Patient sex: M
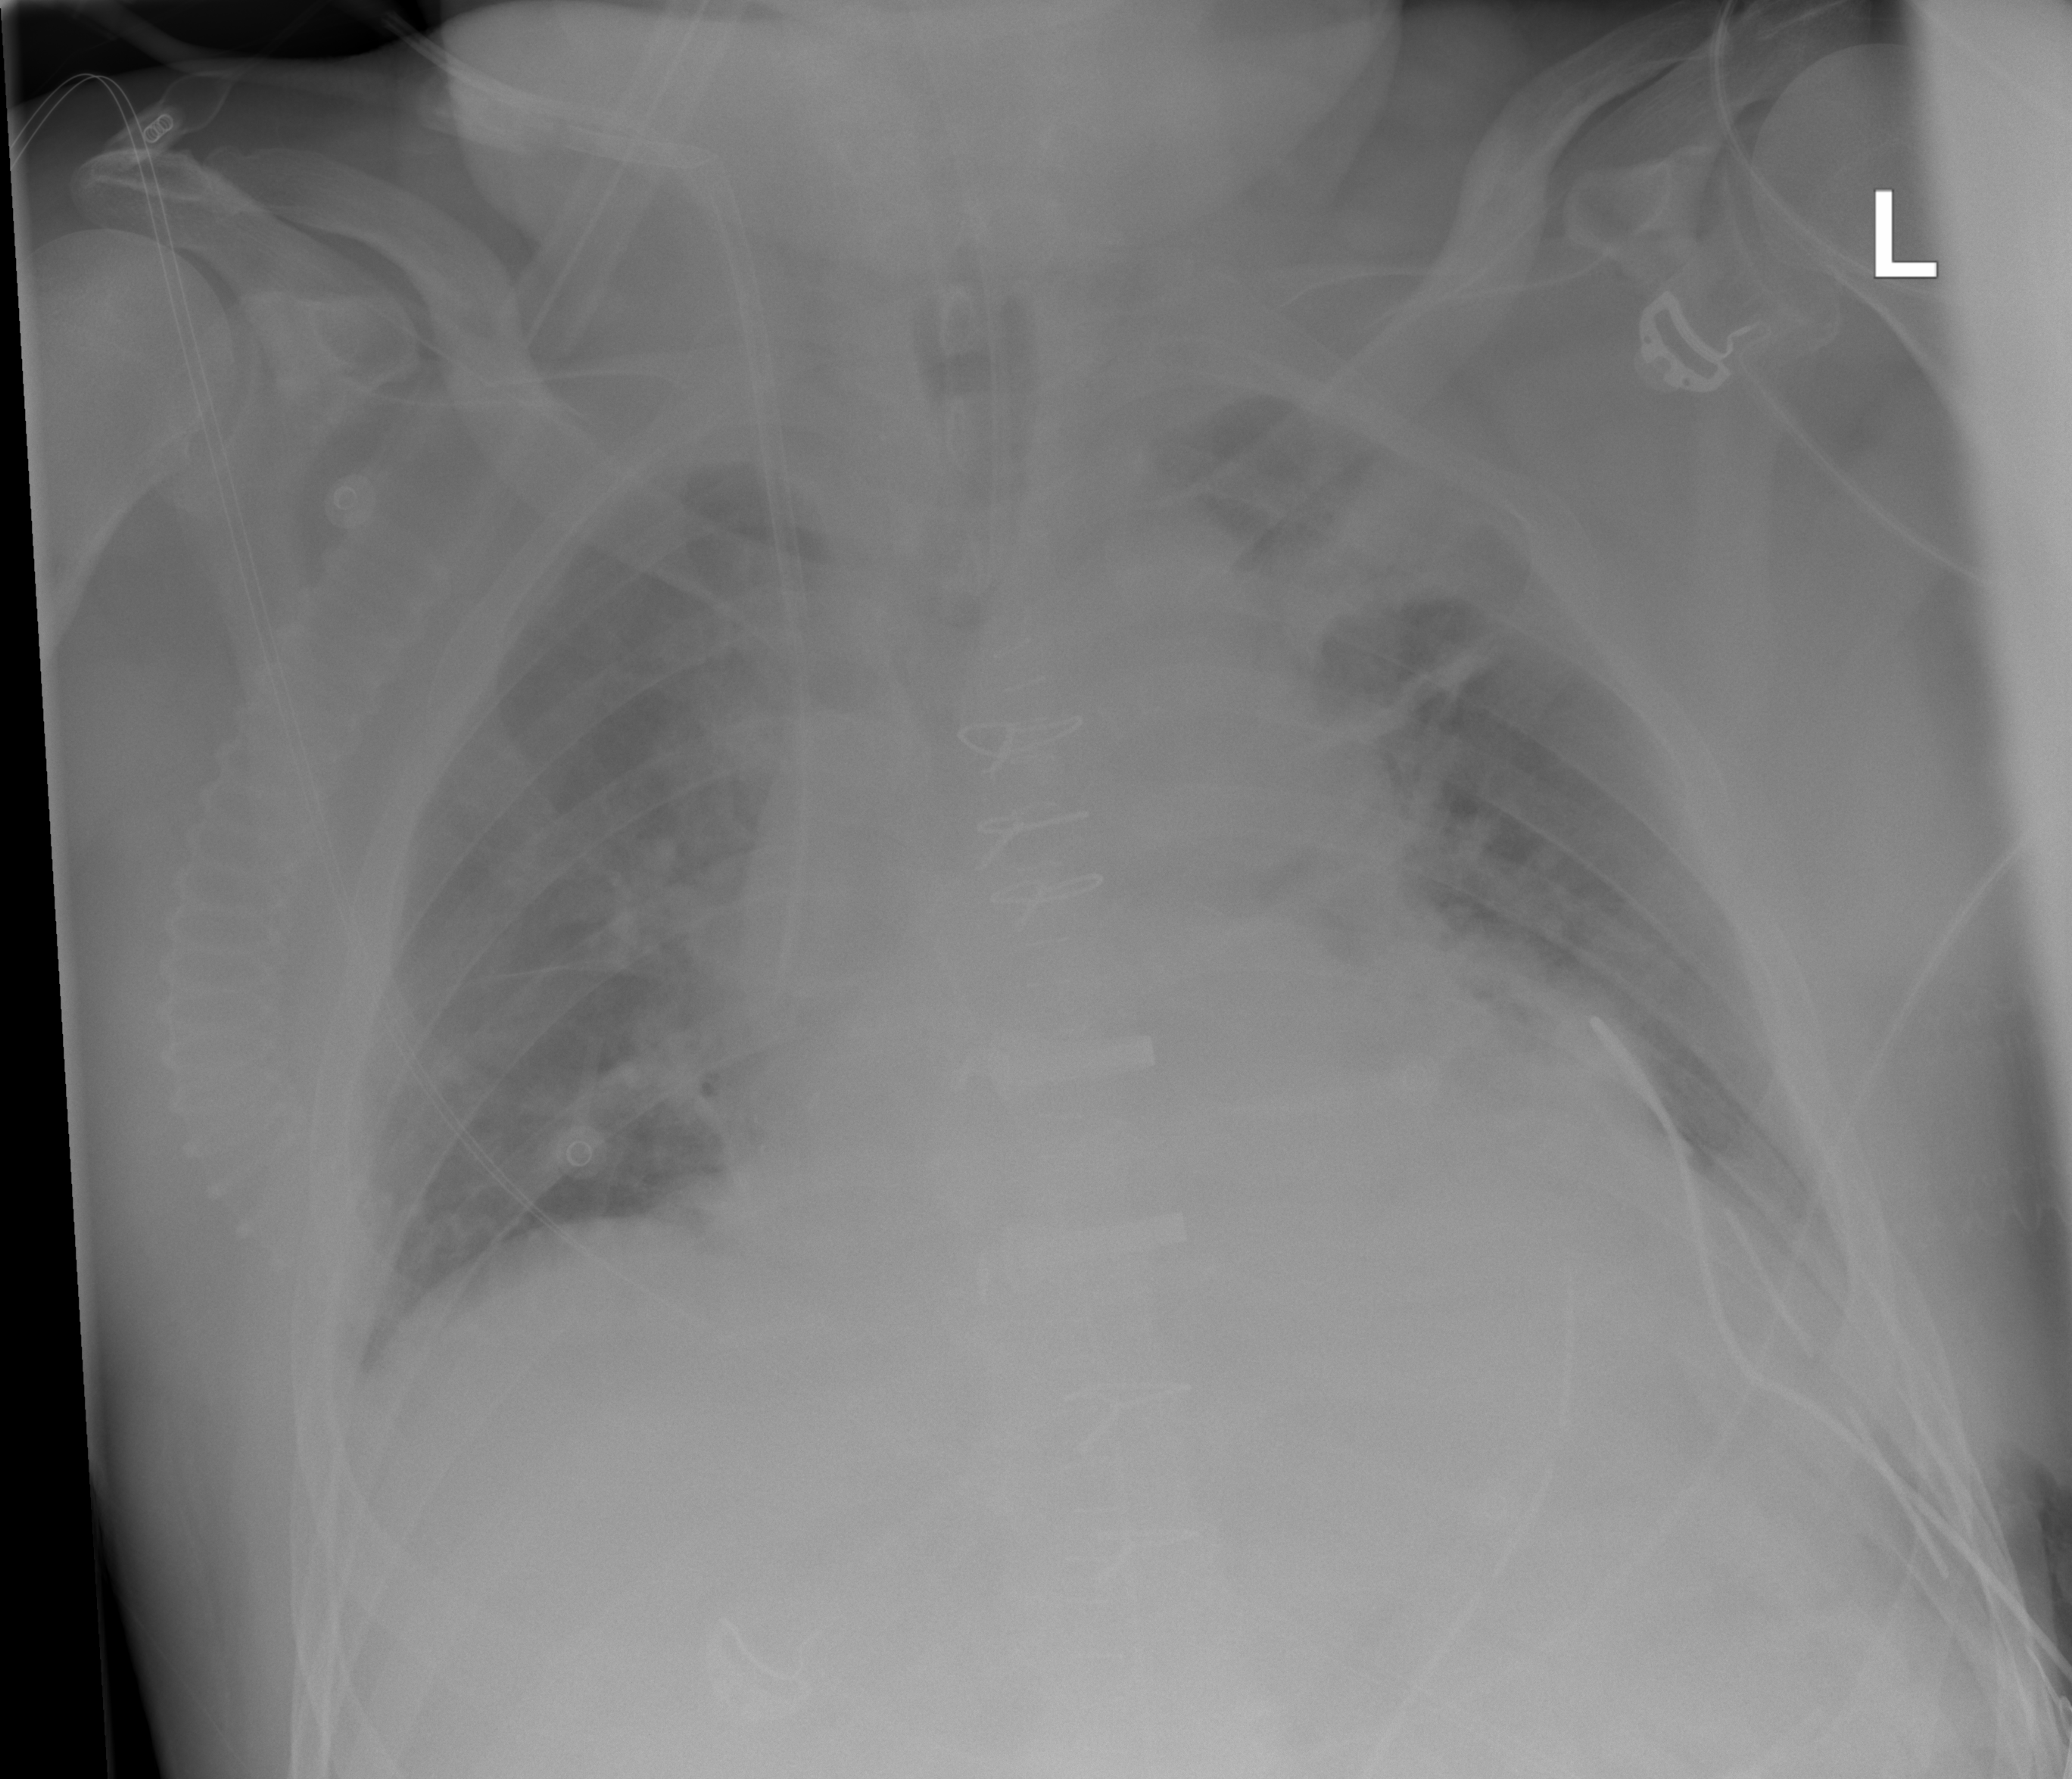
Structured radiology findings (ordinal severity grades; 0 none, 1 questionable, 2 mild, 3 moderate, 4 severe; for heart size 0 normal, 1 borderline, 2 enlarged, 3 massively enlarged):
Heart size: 0
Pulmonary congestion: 2
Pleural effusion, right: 0
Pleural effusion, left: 1
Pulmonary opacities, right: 0
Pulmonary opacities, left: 0
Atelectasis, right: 0
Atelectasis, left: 2